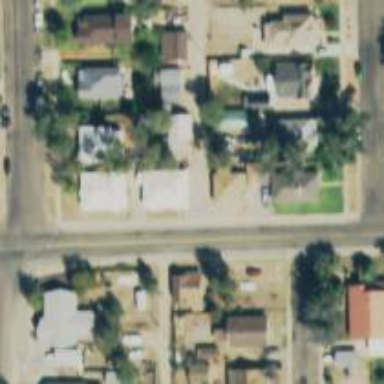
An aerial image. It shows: Alleyway designated as service road.